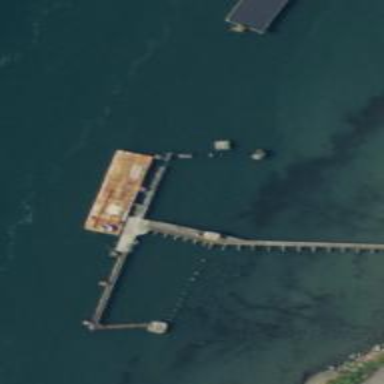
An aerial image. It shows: Man-made pier.